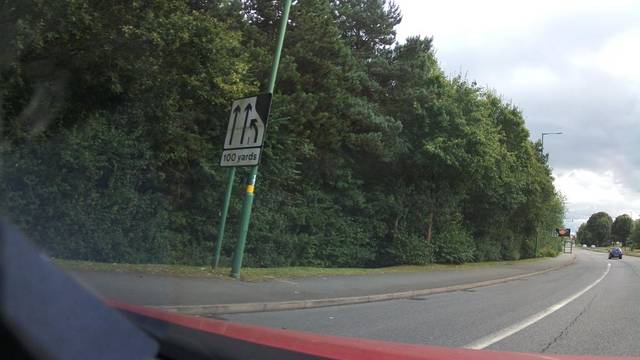
Region: United Kingdom
Coordinates: 52.459, -1.728